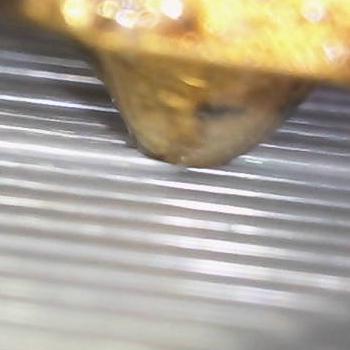
Flow rate: 61%